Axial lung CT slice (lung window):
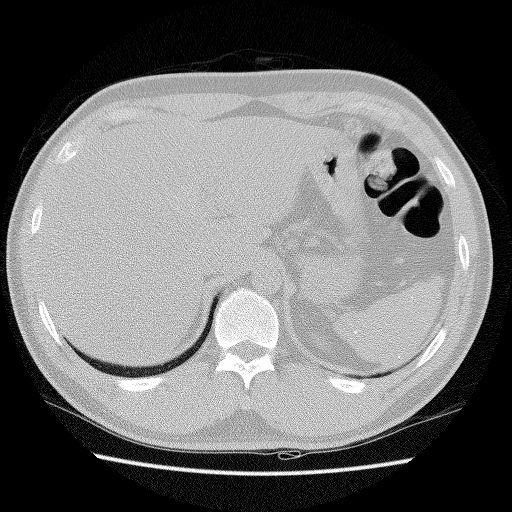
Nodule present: no